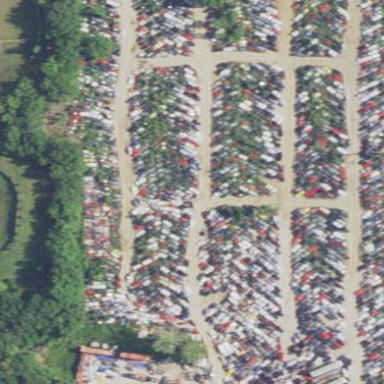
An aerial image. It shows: Industrial area designated as scrap yard.